Question: I want to .flv video in webview.
I have taken help from <URL>, but the problem is I'm not able to view video in emulator.
This is my code:
'''
package com.FlvTester;
import java.lang.reflect.InvocationTargetException;
import java.lang.reflect.Method;
import android.app.Activity;
import android.os.Bundle;
import android.webkit.WebView;
import android.widget.FrameLayout;
public class FlvTester extends Activity {
WebView webView;
String htmlPre = "<!DOCTYPE html><html lang="en"><head><meta charset="utf-8"></head><body style='margin:0; pading:0; background-color: black;'>";
String htmlCode =
" <embed style='width:100%; height:100%' src='http://www.platipus.nl/flvplayer/download/1.0/FLVPlayer.swf?fullscreen=true&video=@VIDEO@' " +
" autoplay='true' " +
" quality='high' bgcolor='#000000' " +
" name='VideoPlayer' align='middle'" + // width='640' height='480'
" allowScriptAccess='*' allowFullScreen='true'" +
" type='application/x-shockwave-flash' " +
" pluginspage='http://www.macromedia.com/go/getflashplayer' />" +
"";
String htmlPost = "</body></html>";
@Override
public void onCreate(Bundle savedInstanceState) {
super.onCreate(savedInstanceState);
setContentView(R.layout.main);
webView = (WebView)findViewById(R.id.webview);
webView.getSettings().setJavaScriptEnabled(true);
webView.getSettings().setAllowFileAccess(true);
webView.getSettings().setPluginsEnabled(true);
htmlCode = htmlCode.replaceAll("@VIDEO@", "file:///android_asset/expression_sad.flv");
webView.loadDataWithBaseURL("file:///android_asset/expression_sad.flv", htmlPre+htmlCode+htmlPost, "text/html", "UTF-8", null);
}
@Override
protected void onPause(){
super.onPause();
callHiddenWebViewMethod("onPause");
webView.pauseTimers();
if(isFinishing()){
webView.loadUrl("about:blank");
setContentView(new FrameLayout(this));
}
}
@Override
protected void onResume(){
super.onResume();
callHiddenWebViewMethod("onResume");
webView.resumeTimers();
}
private void callHiddenWebViewMethod(String name){
// credits: http://stackoverflow.com/questions/<PHONE>/how-do-i-pause-flash- content-in-an-android-webview-when-my-activity-isnt-visible
if( webView != null ){
try {
Method method = WebView.class.getMethod(name);
method.invoke(webView);
} catch (NoSuchMethodException e) {
//Lo.g("No such method: " + name + e);
} catch (IllegalAccessException e) {
//Lo.g("Illegal Access: " + name + e);
} catch (InvocationTargetException e) {
//Lo.g("Invocation Target Exception: " + name + e);
}
}
}
}
'''
'''
07-06 12:00:48.567: WARN/dalvikvm(381): threadid=1: thread exiting with uncaught exception (group=0x4001d800)
07-06 12:00:48.597: ERROR/AndroidRuntime(381): FATAL EXCEPTION: main
07-06 12:00:48.597: ERROR/AndroidRuntime(381): java.lang.RuntimeException: Unable to start activity ComponentInfo{com.FlvTester/com.FlvTester.FlvTester}: java.lang.ClassCastException: android.widget.VideoView
07-06 12:00:48.597: ERROR/AndroidRuntime(381): at android.app.ActivityThread.performLaunchActivity(ActivityThread.java:2663)
07-06 12:00:48.597: ERROR/AndroidRuntime(381): at android.app.ActivityThread.handleLaunchActivity(ActivityThread.java:2679)
07-06 12:00:48.597: ERROR/AndroidRuntime(381): at android.app.ActivityThread.access$2300(ActivityThread.java:125)
07-06 12:00:48.597: ERROR/AndroidRuntime(381): at android.app.ActivityThread$H.handleMessage(ActivityThread.java:2033)
07-06 12:00:48.597: ERROR/AndroidRuntime(381): at android.os.Handler.dispatchMessage(Handler.java:99)
07-06 12:00:48.597: ERROR/AndroidRuntime(381): at android.os.Looper.loop(Looper.java:123)
07-06 12:00:48.597: ERROR/AndroidRuntime(381): at android.app.ActivityThread.main(ActivityThread.java:4627)
07-06 12:00:48.597: ERROR/AndroidRuntime(381): at java.lang.reflect.Method.invokeNative(Native Method)
07-06 12:00:48.597: ERROR/AndroidRuntime(381): at java.lang.reflect.Method.invoke(Method.java:521)
07-06 12:00:48.597: ERROR/AndroidRuntime(381): at com.android.internal.os.ZygoteInit$MethodAndArgsCaller.run(ZygoteInit.java:868)
07-06 12:00:48.597: ERROR/AndroidRuntime(381): at com.android.internal.os.ZygoteInit.main(ZygoteInit.java:626)
07-06 12:00:48.597: ERROR/AndroidRuntime(381): at dalvik.system.NativeStart.main(Native Method)
07-06 12:00:48.597: ERROR/AndroidRuntime(381): Caused by: java.lang.ClassCastException: android.widget.VideoView
07-06 12:00:48.597: ERROR/AndroidRuntime(381): at com.FlvTester.FlvTester.onCreate(FlvTester.java:31)
07-06 12:00:48.597: ERROR/AndroidRuntime(381): at android.app.Instrumentation.callActivityOnCreate(Instrumentation.java:1047)
07-06 12:00:48.597: ERROR/AndroidRuntime(381): at android.app.ActivityThread.performLaunchActivity(ActivityThread.java:2627)
07-06 12:00:48.597: ERROR/AndroidRuntime(381): ... 11 more
'''
'''
<?xml version="1.0" encoding="utf-8"?>
<LinearLayout android:layout_width="fill_parent" android:layout_height="fill_parent" xmlns:android="http://schemas.android.com/apk/res/android">
<WebView android:layout_width="match_parent" android:id="@+id/webview" android:layout_height="match_parent"></WebView>
</LinearLayout>
'''

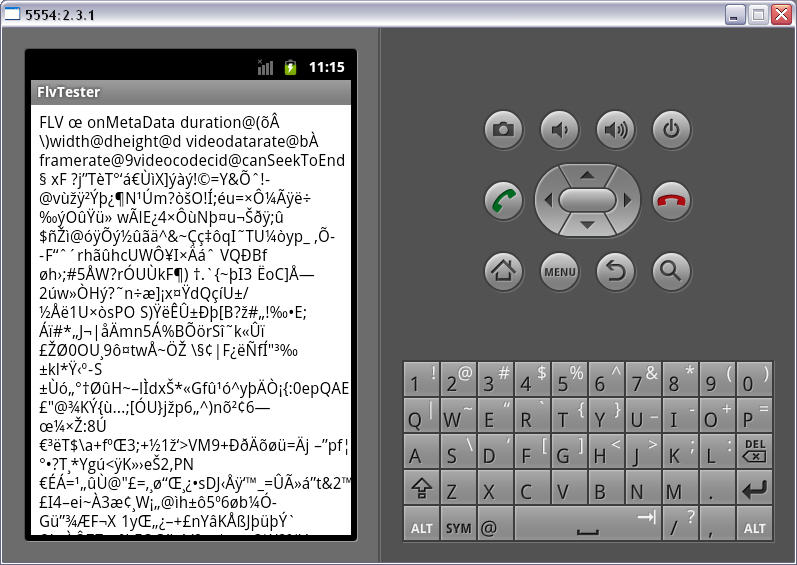
Answer: You don't state clearly what your Android version, however I can confirm that the flash plugin does load and the movie player does intilaize with the swirly shape graphic. I can engage it into fullscreen mode. I am also able to play online video but not from the application's assets folder, however I do have a workaround.
The following permissinos are required in your manifest.xml:
'''
<uses-permission android:name="android.permission.INTERNET"></uses-permission> <!-- where required -->
<uses-permission android:name="android.permission.WAKE_LOCK"></uses-permission>
'''
Interestingly I discovered I was only able to run the SWF player from the assets folder when the html was statically loaded i.e when I created an html file and loaded that directly from the assets folder using loadUrl(). There seems to be something blocking access to the application directory when html data is loaded using the loadDataBaseUrl method.
To succesfully get video to play from the local device a static html file and the video must be co-located on the sdcard. My only conclusion is that the assets folder is off limits to the embedded plugin for security reasons.
'''
if (!Environment.getExternalStorageState().equals(Environment.MEDIA_MOUNTED)){
Log.d(TAG, "No SDCARD");
} else {
webView.loadUrl("file://"+Environment.getExternalStorageDirectory()+"/FLVplayer/index.html");
}
'''
And here is the html file
'''
<!DOCTYPE html>
<html lang="en">
<head>
<meta charset="utf-8">
</head>
<body style="margin:0; pading:0; background-color: black;">
<embed
style="width:100%; height:100%"
src="./FLVPlayer.swf?fullscreen=true&video=./expression_sad.flv"
autoplay="true"
quality="high"
bgcolor="#000000"
name="VideoPlayer"
align="middle"
allowScriptAccess="*"
allowFullScreen="true"
type="application/x-shockwave-flash"
pluginspage="http://www.macromedia.com/go/getflashplayer">
</embed>
</body>
</html>
'''
This is a 100% working solution but you would have to write your html file to the sdcard before calling loadUrl to dynaamically replace the video file name. In addition you should copy the video from your assets folder into the same path on the sdcard (as you can see from my exaple I created a folder called FLVplayer.
Test performed on Samsung Galaxy Tab running Froyo(2.2)
I am including a complete activity that has been tested and working. This expects a copy of the Flash player, the FLV file and the index.html file to be placed in a folder called "FLVplayer" on the root of your sdcard which you can copy across using the file explorer. You can edit the various utility functions to modify the behaviour to copy the files from your assetes folder
'''
package com.FLVplayer;
import java.io.File;
import java.io.IOException;
import java.lang.reflect.InvocationTargetException;
import java.lang.reflect.Method;
import android.app.Activity;
import android.net.Uri;
import android.os.Bundle;
import android.os.Environment;
import android.util.Log;
import android.webkit.WebView;
import android.widget.FrameLayout;
public class FLVplayerActivity extends Activity {
private static final String TAG="FLVplayer";
private static WebView webView;
@Override
public void onCreate(Bundle savedInstanceState) {
super.onCreate(savedInstanceState);
setContentView(R.layout.main);
webView = (WebView)findViewById(R.id.webview);
//WebView webview = new WebView(this);
//setContentView(webview);
webView.getSettings().setJavaScriptEnabled(true);
webView.getSettings().setAllowFileAccess(true);
webView.getSettings().setPluginsEnabled(true);
if (!Environment.getExternalStorageState().equals(Environment.MEDIA_MOUNTED)){
Log.d(TAG, "No SDCARD");
} else {
//prepare the directory
File flvDirectory = new File(Environment.getExternalStorageDirectory(),"FLVplayer");
if(!flvDirectory.exists())
try {
flvDirectory.createNewFile();
} catch (IOException e) {
e.printStackTrace();
}
//specify the html file name to use
File flvHtml = new File(flvDirectory,"index.html");
//copy what you need
copySwfAsset(flvDirectory, "FLVPlayer.swf");
copyFlvAsset(flvDirectory, "20051210-w50s.flv");
//render the html
createVideoHtml(flvHtml, "20051210-w50s.flv");
//load the content into the webview
webView.loadUrl(Uri.fromFile(flvHtml).toString());
//sit back, watch FLV and eat popcorn
}
}
private void createVideoHtml(File htmlFile, String htmlFileName)
{
//TODO render your own html file to sdcard
}
private void copySwfAsset(File flvDirectory, String flashFileName)
{
//TODO copy your own SWF video player file from assets
}
private void copyFlvAsset(File flvDirectory, String videoFileName)
{
//TODO copy your oown FLV file from asset folder
}
@Override
protected void onPause(){
super.onPause();
callHiddenWebViewMethod("onPause");
webView.pauseTimers();
if(isFinishing()){
webView.loadUrl("about:blank");
setContentView(new FrameLayout(this));
}
}
@Override
protected void onResume(){
super.onResume();
callHiddenWebViewMethod("onResume");
webView.resumeTimers();
}
private void callHiddenWebViewMethod(String name){
// credits: http://stackoverflow.com/questions/<PHONE>/how-do-i-pause-flash- content-in-an-android-webview-when-my-activity-isnt-visible
if( webView != null ){
try {
Method method = WebView.class.getMethod(name);
method.invoke(webView);
} catch (NoSuchMethodException e) {
//Lo.g("No such method: " + name + e);
} catch (IllegalAccessException e) {
//Lo.g("Illegal Access: " + name + e);
} catch (InvocationTargetException e) {
//Lo.g("Invocation Target Exception: " + name + e);
}
}
}
}
'''
I believe there may be a way to bypass the security issues by intercepting the URL of the various files and returning the data directly from the assets folder using <URL> but that requires API 11 so not suitable as a generic solution.